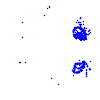
Particle: kaon